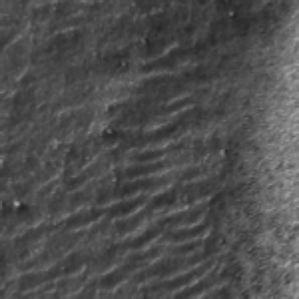
Label: frost